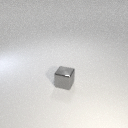
small gray metal cube